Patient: sex M, age 70
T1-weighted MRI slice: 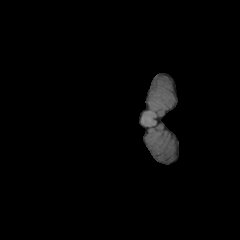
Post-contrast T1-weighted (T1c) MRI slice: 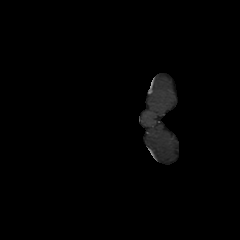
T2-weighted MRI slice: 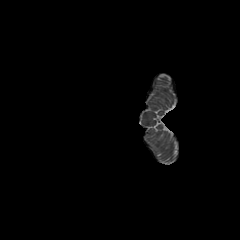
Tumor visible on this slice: no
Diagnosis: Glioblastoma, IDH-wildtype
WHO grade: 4